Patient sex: F
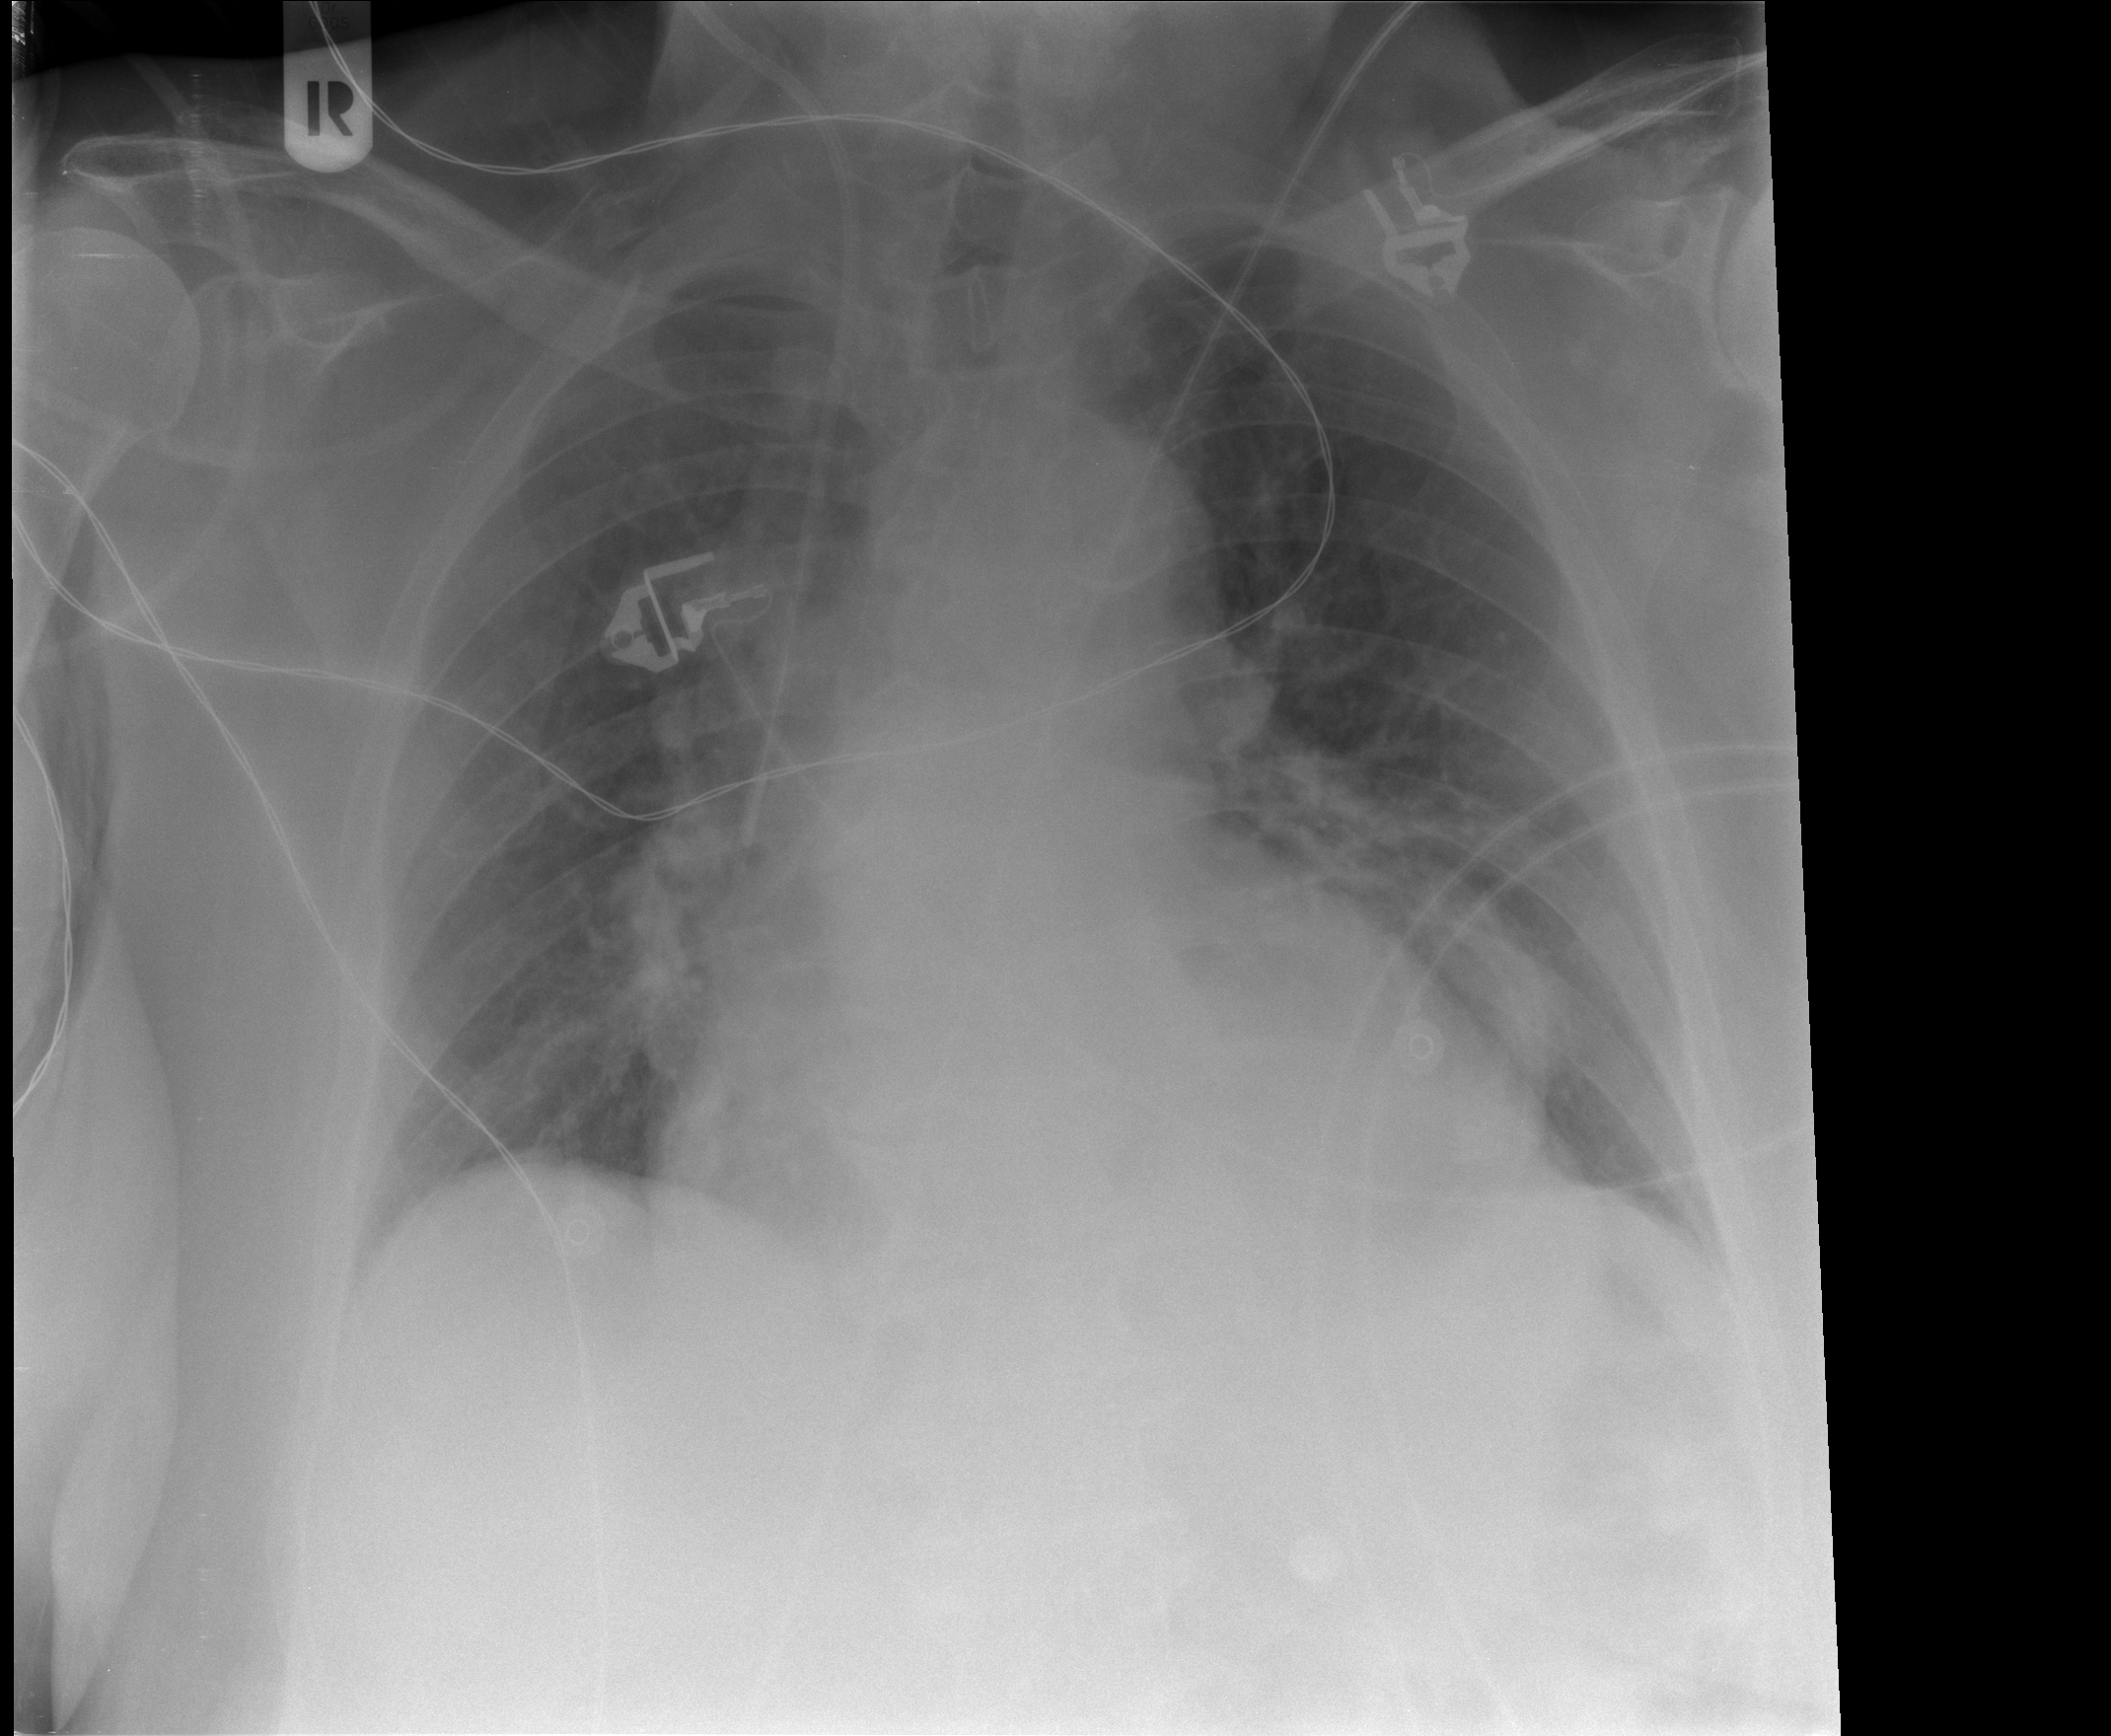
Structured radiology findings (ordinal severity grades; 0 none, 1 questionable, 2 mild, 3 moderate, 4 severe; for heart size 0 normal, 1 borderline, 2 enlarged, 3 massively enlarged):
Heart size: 3
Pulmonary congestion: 0
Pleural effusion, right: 0
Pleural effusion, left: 0
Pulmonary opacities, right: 0
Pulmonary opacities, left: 0
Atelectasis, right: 2
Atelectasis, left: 2